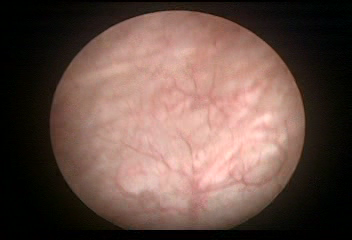
Modality: WLC
Class: Normal mucosa
Bladder cancer association: No